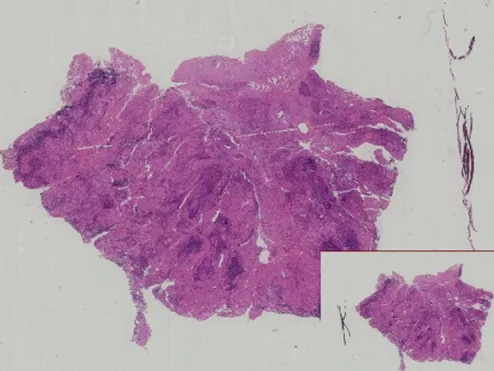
Microscopic image of this patient shows papillary thyroid carcinoma (H&E staining, x20 magnification).
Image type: pathology (h&e)